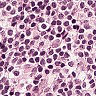
Metastatic tissue present: no